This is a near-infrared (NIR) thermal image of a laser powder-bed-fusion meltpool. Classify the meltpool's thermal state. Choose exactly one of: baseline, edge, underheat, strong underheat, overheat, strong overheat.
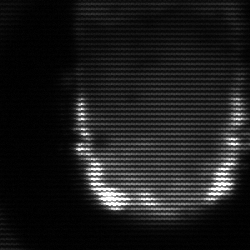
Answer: baseline